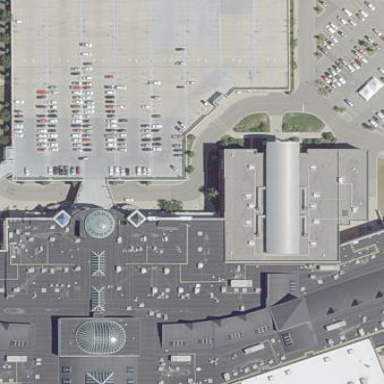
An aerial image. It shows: Retail building.